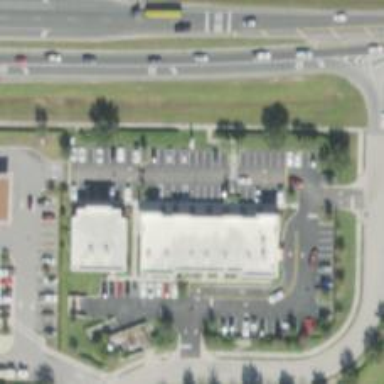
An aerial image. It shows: Parking space is available.